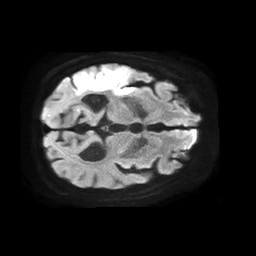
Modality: TRACE
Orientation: axial
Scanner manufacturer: philips
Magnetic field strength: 1.5 T
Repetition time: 4.6 s
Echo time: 0.08631 s